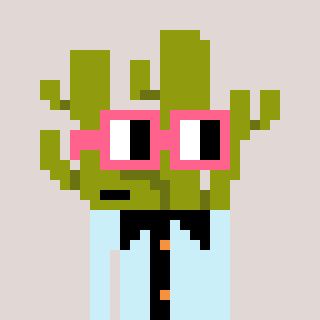
a pixel art character with square pink glasses, a cactus-shaped head and a cold-colored body on a warm background